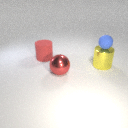
large red metal sphere to the left of large yellow metal cylinder